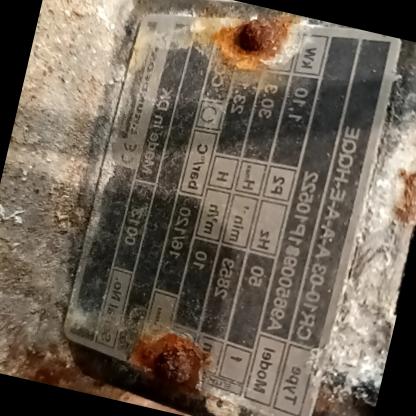
Klasa: tabliczka-znamionowa